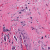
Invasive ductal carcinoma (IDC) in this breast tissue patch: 0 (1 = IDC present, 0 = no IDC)